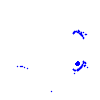
Particle: kaon